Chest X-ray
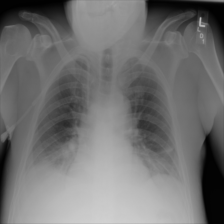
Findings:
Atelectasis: positive
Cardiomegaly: negative
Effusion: positive
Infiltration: negative
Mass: negative
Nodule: negative
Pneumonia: negative
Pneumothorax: negative
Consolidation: negative
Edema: negative
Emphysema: negative
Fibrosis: negative
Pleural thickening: negative
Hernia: negative